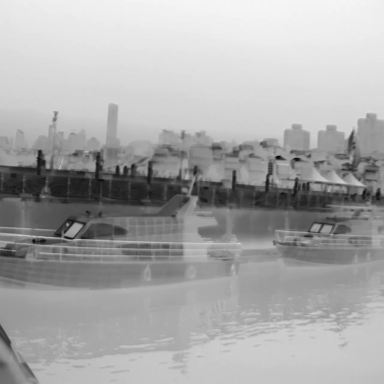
There are two canoes in the infrared image.